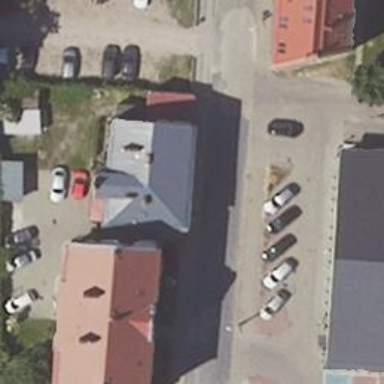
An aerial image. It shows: Beauty shop.